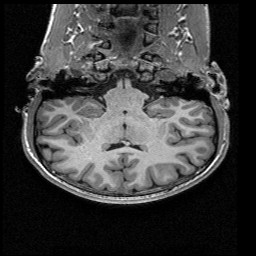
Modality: T1w
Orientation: sagittal
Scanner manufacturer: siemens
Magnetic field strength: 3 T
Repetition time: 2.53 s
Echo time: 0.00267 s